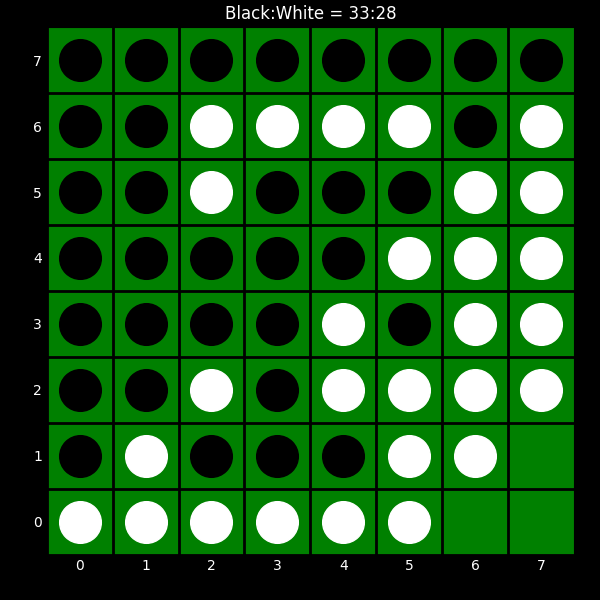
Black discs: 33
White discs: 28